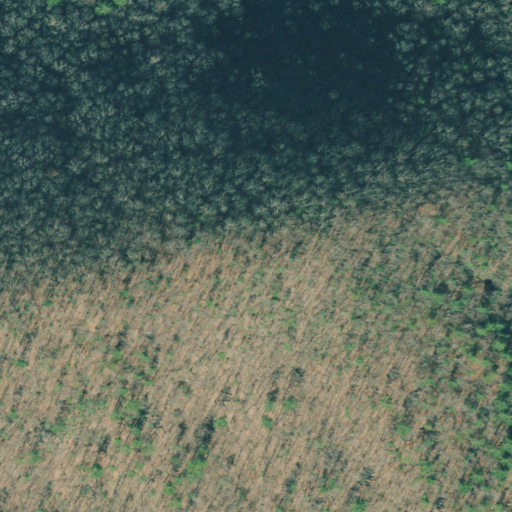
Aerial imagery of mountain in Georgia named Jacks Mountain containing deciduous forest and mixed forest